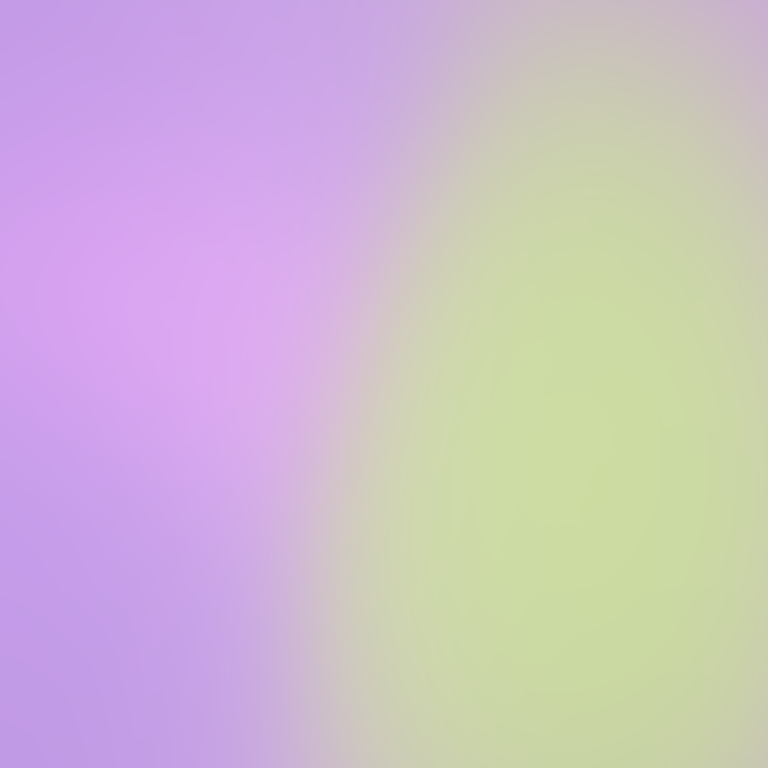
Abstract light effect, smooth gradient from soft lavender to pale mint, serene atmosphere, diffuse glow, no room, no furniture, no objects.